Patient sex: M
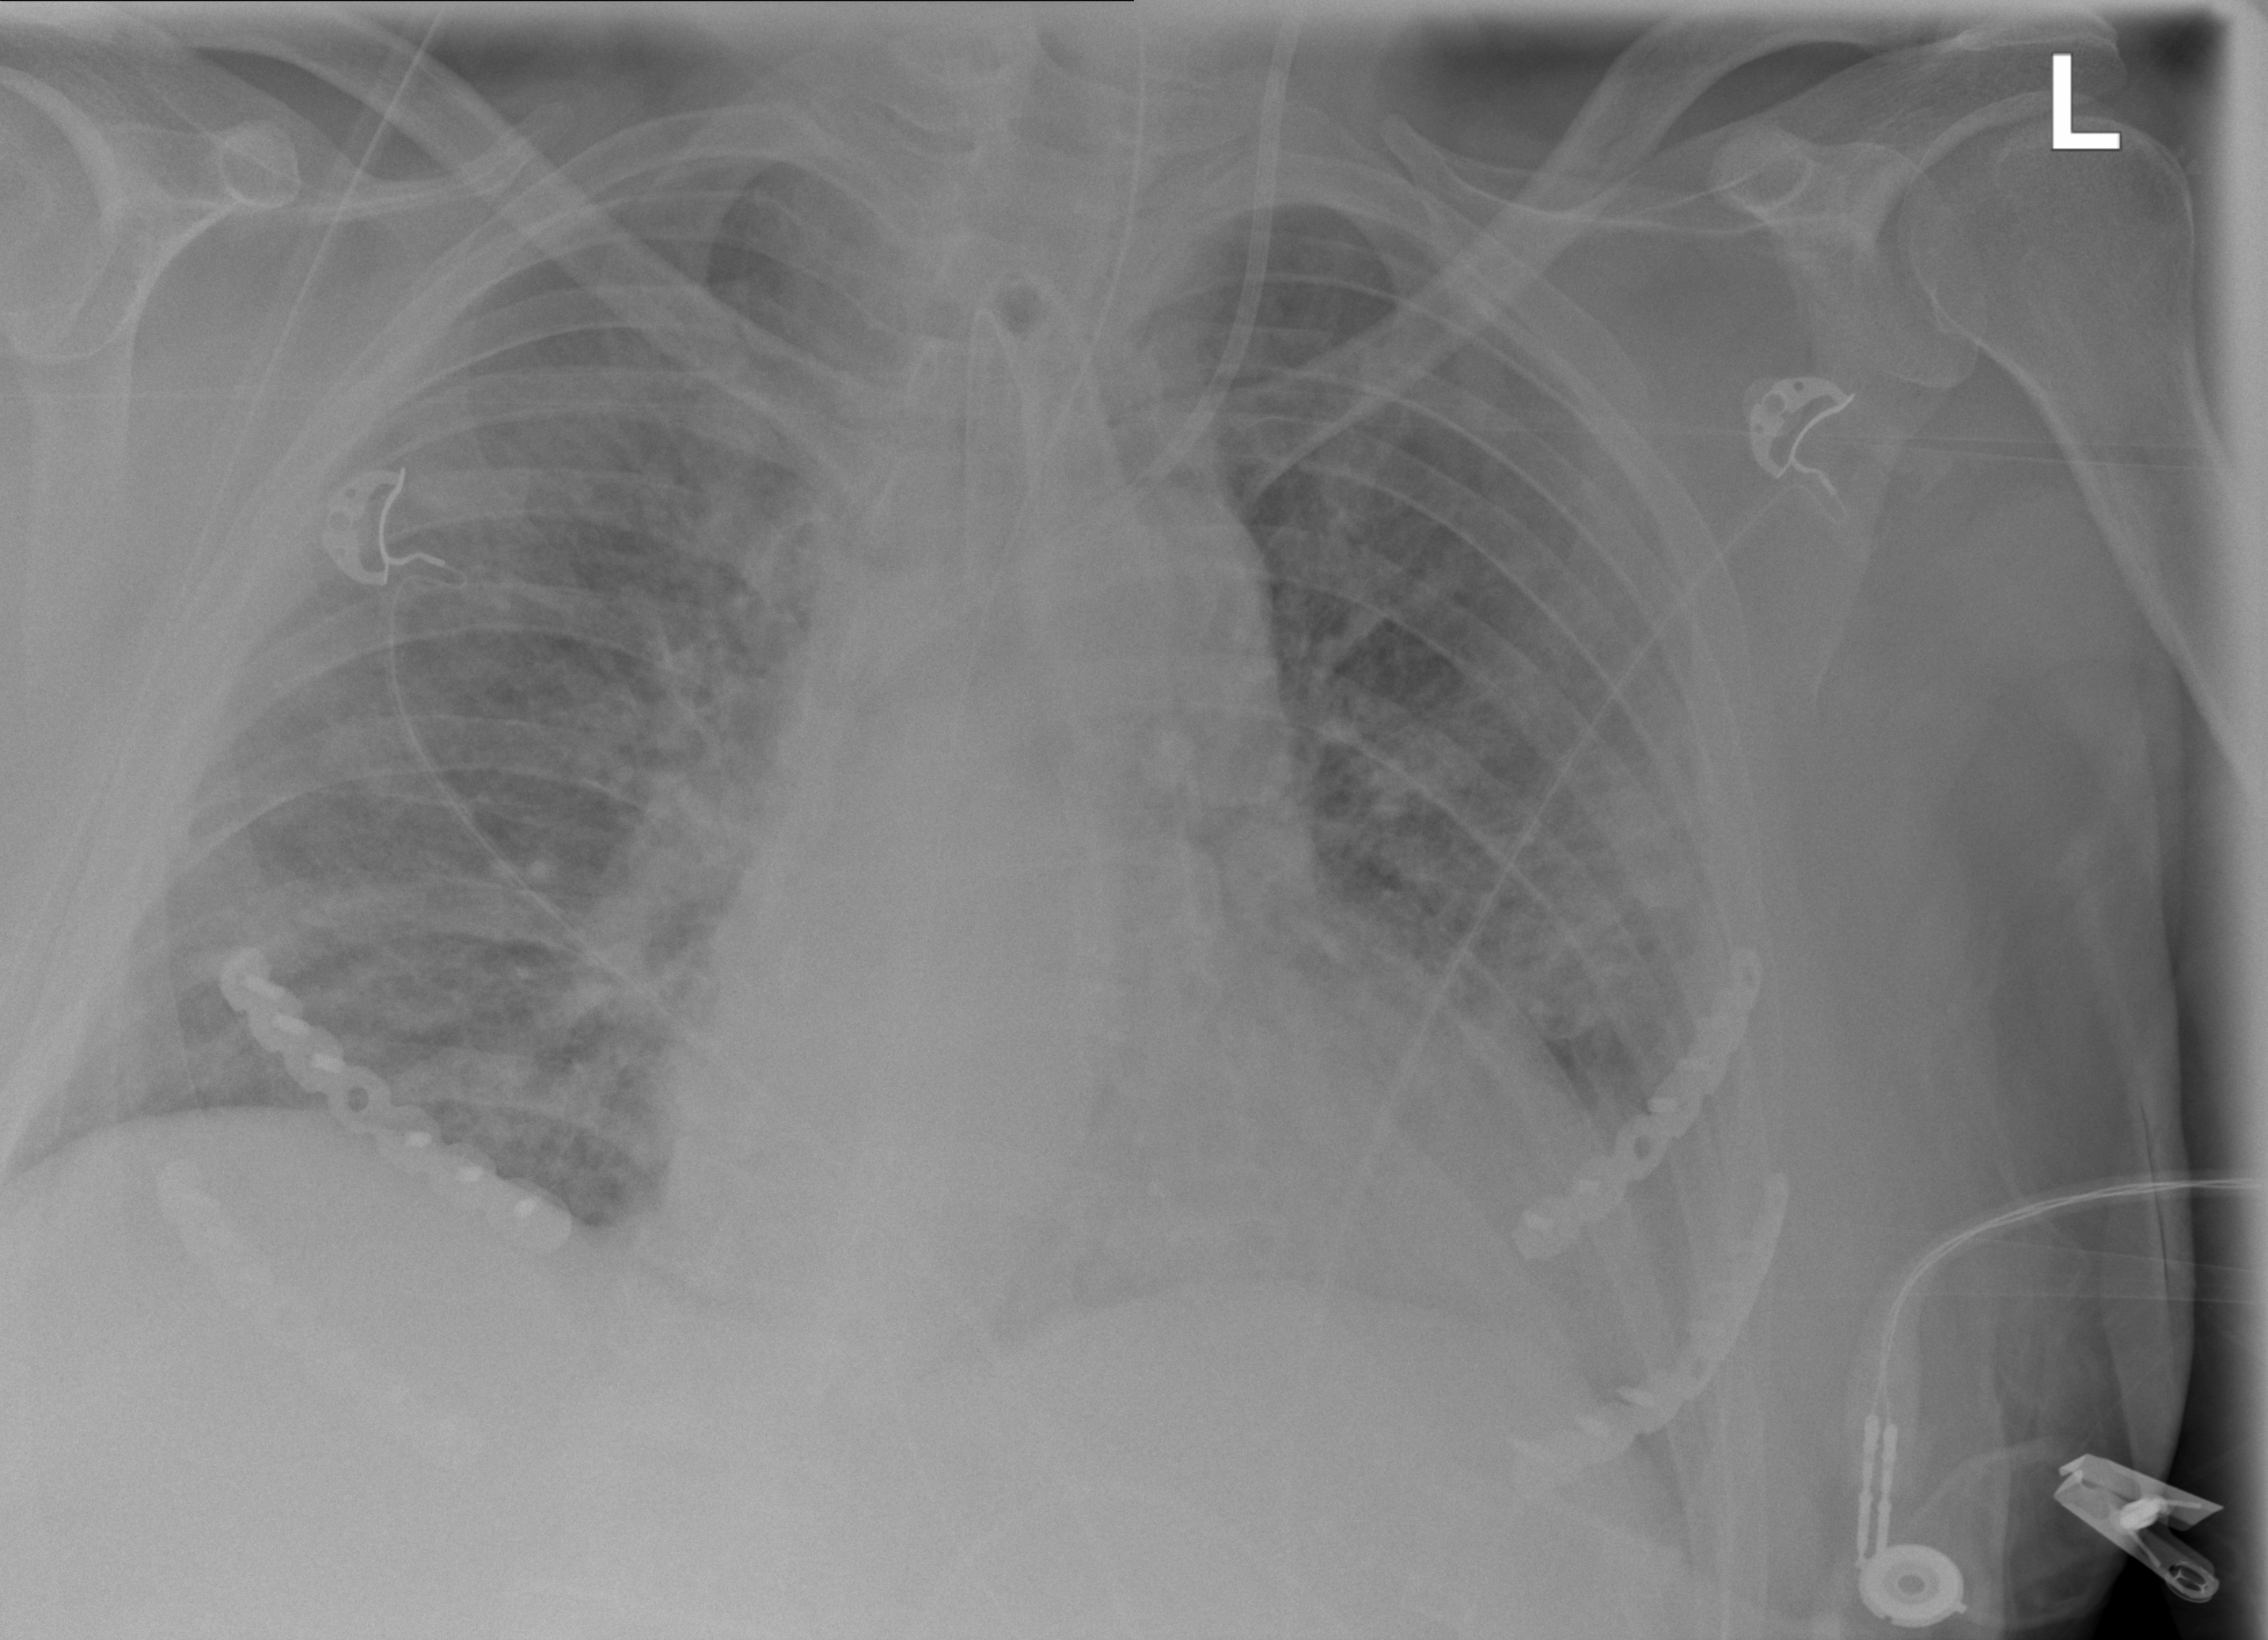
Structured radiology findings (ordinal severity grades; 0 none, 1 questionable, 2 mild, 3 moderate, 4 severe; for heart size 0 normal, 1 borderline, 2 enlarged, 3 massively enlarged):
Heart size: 2
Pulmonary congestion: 2
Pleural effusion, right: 0
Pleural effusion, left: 0
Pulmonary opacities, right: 1
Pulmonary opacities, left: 3
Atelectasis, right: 2
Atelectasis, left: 2